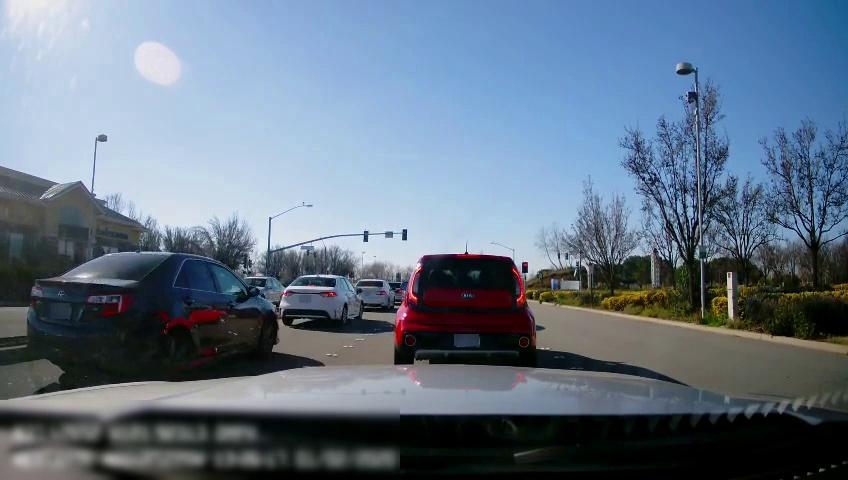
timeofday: Day
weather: Sunny
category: Drivable Space
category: Drivable Space
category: Vehicles | Car
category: Vehicles | Car
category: Vehicles | Car
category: Vehicles | Car
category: Vehicles | Car
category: Vehicles | Car
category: Lanes | Current Lane
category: Lanes | Current Lane
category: Traffic | Lights
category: Traffic | Lights
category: Traffic | Lights